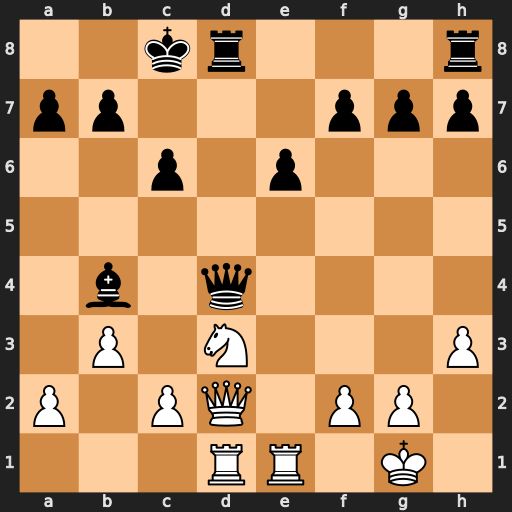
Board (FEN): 2kr3r/pp3ppp/2p1p3/8/1b1q4/1P1N3P/P1PQ1PP1/3RR1K1
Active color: w
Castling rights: -
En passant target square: -
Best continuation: Qxb4 Qxb4 Nxb4 Rxd1 Rxd1